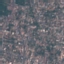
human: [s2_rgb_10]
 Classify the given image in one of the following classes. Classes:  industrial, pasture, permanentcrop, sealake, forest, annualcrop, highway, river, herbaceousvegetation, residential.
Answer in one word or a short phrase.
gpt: Residential